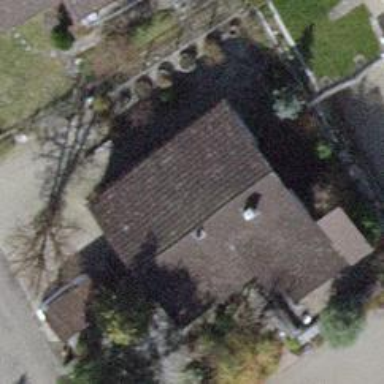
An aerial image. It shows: Detached building with gabled roof.